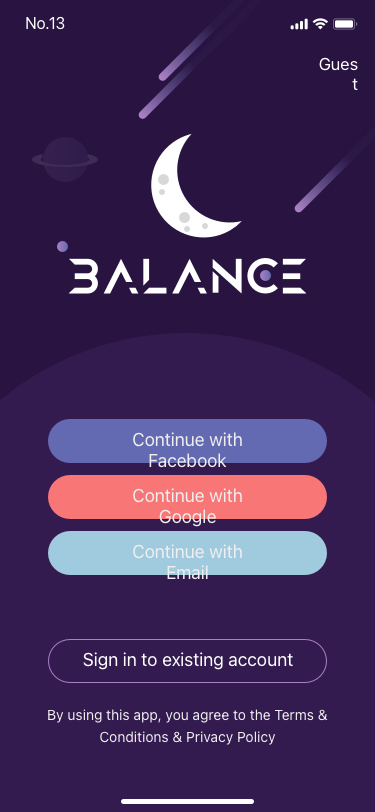
Text in this UI design:
Guest
Continue with Email
Continue with Google
Continue with Facebook
By using this app, you agree to the Terms & Conditions & Privacy Policy